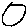
Label: circle